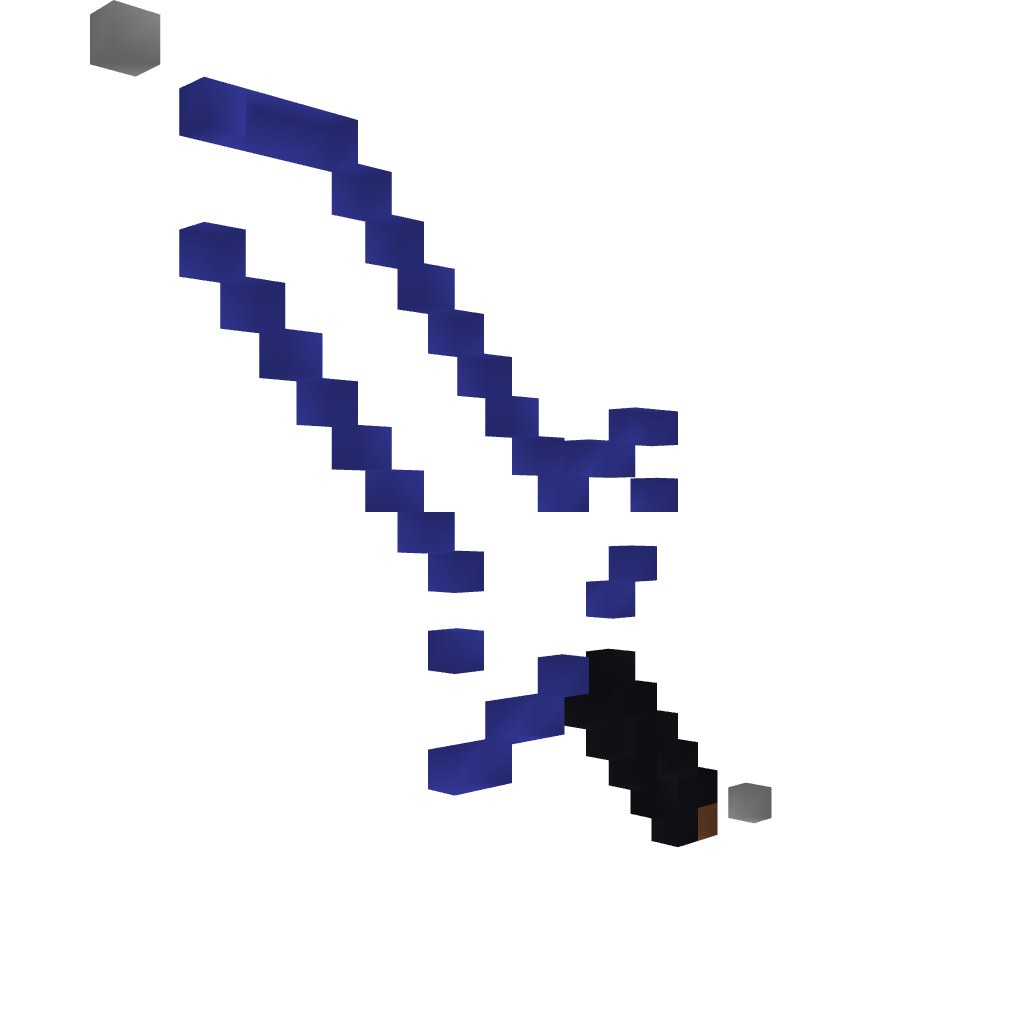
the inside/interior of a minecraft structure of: Dark Sword - By Cybersneeze